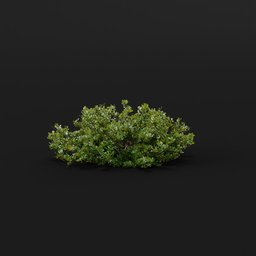
Label: nature